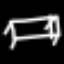
Label: bed